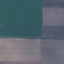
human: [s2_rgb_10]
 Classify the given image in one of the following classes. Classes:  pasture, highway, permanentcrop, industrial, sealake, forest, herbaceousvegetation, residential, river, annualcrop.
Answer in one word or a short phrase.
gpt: AnnualCrop